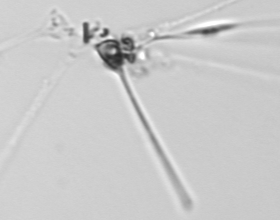
Label: Asterionellopsis_glacialis